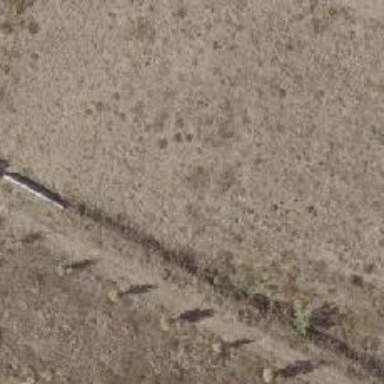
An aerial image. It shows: Path on the ground.